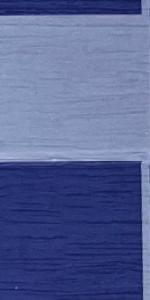
Label: Empty